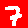
Digit: 7